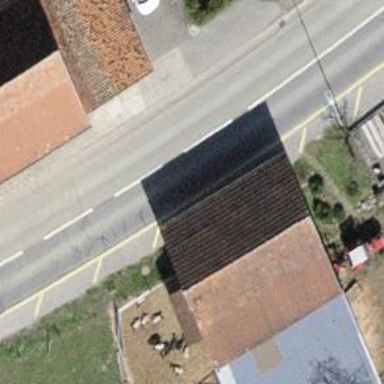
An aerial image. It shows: Building with tiled roof.